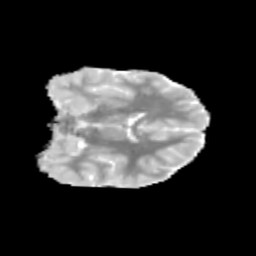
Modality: MD
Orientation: coronal
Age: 9
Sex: female
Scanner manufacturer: siemens
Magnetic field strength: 3 T
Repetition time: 3.8 s
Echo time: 0.07 s